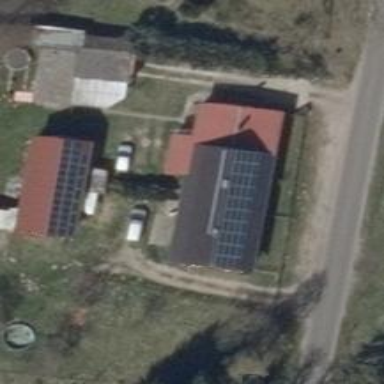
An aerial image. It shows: Small solar photovoltaic panel used as generator to produce electricity.